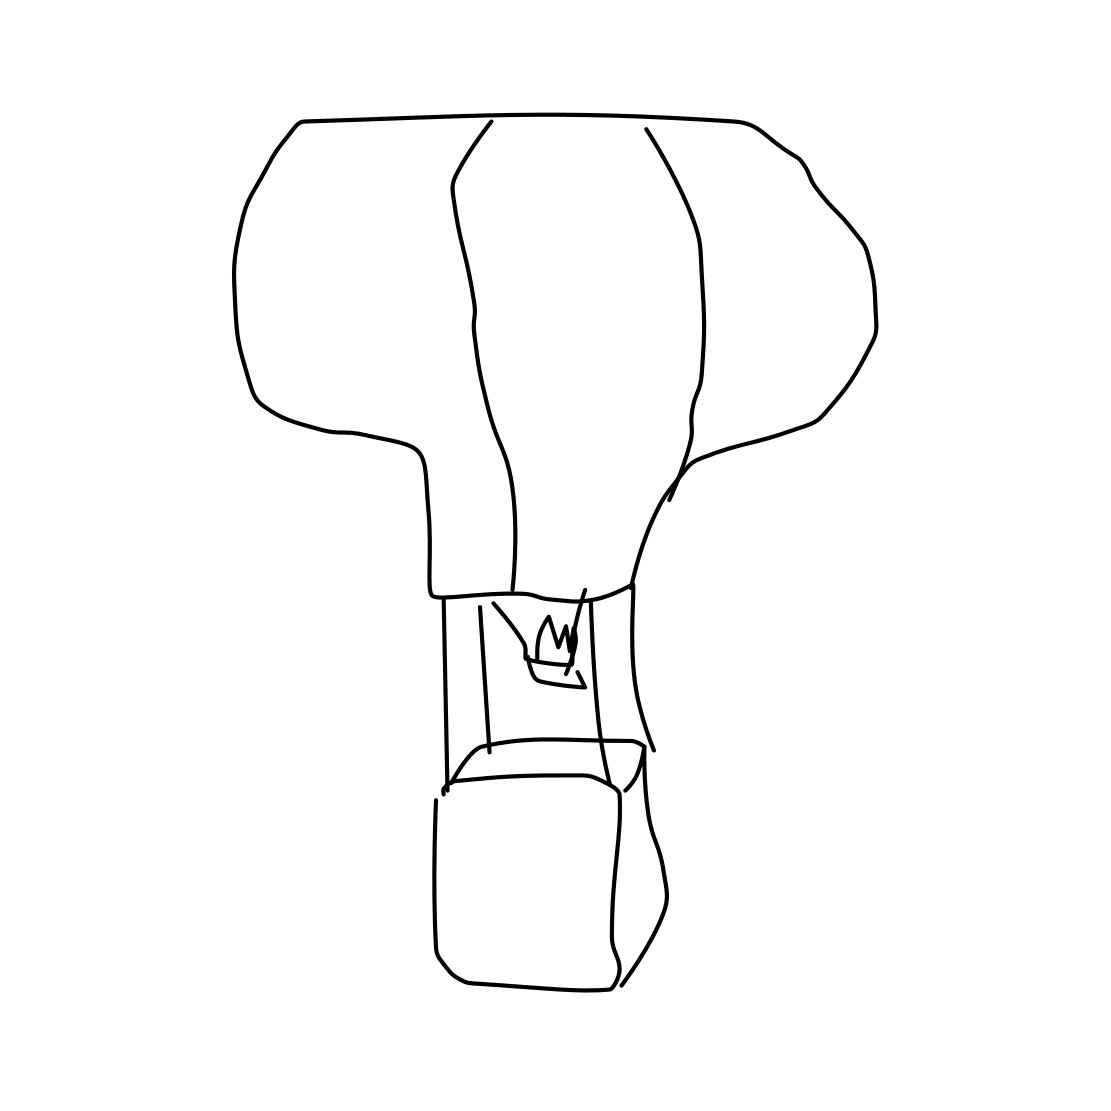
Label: hot air balloon